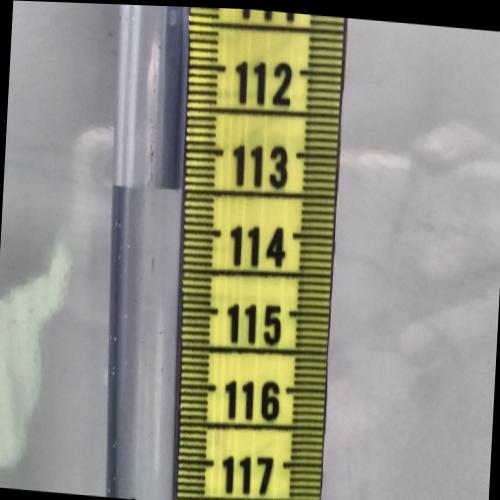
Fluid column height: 113.5 cm